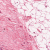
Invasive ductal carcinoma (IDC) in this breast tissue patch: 0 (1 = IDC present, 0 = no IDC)